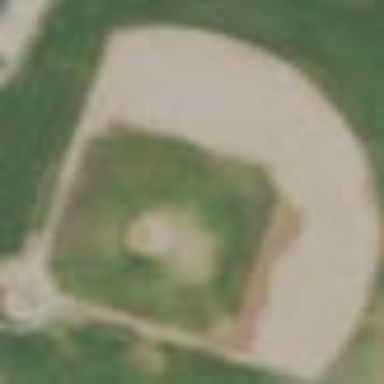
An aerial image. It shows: Baseball pitch for leisure and sports activities.